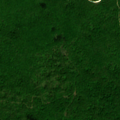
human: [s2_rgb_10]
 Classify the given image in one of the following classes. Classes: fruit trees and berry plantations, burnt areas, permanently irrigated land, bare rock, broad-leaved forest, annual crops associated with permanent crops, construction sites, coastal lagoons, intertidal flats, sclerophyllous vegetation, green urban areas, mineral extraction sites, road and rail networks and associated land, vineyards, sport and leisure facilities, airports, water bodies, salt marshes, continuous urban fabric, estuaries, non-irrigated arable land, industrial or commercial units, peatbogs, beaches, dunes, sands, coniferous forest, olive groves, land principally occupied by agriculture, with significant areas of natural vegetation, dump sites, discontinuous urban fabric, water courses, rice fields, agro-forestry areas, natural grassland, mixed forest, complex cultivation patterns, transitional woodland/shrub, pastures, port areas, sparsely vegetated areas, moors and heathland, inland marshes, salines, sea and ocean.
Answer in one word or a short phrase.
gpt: broad-leaved forest